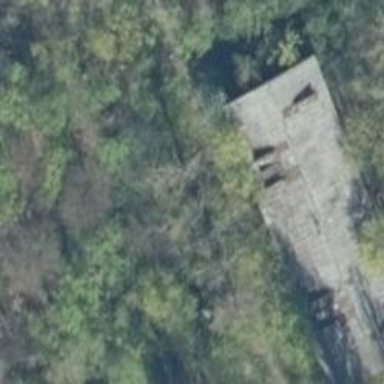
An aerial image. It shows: Ruins of building.